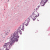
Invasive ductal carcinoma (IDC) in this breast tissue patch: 0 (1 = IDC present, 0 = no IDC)